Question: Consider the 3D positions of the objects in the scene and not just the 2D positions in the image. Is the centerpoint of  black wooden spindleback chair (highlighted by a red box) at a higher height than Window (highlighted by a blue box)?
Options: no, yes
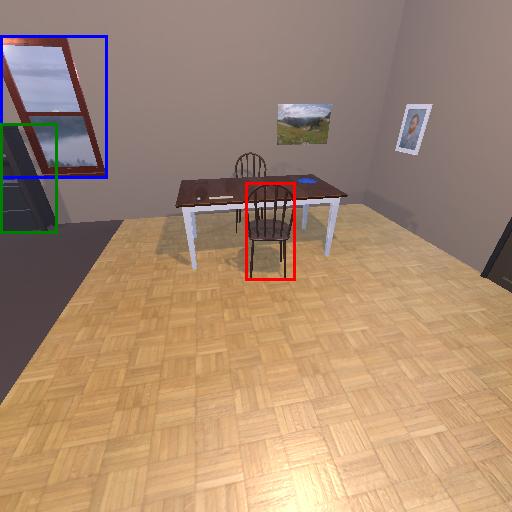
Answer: no